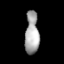
Tissue: lung
Cell type: Fibroblasts
Senescence score: 0.6769
Nuclear area (px): 568
Mean DAPI intensity: 169.486